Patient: sex M, age 43
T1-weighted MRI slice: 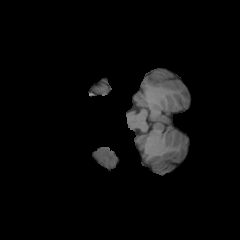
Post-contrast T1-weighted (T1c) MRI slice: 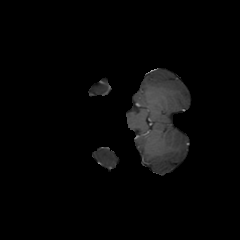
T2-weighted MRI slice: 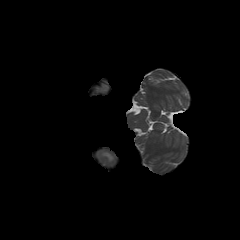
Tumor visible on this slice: no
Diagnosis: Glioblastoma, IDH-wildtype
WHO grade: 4